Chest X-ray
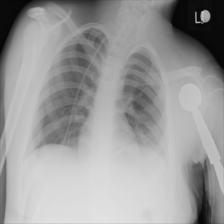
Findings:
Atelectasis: negative
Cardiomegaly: negative
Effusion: negative
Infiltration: negative
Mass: negative
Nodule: negative
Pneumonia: negative
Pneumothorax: negative
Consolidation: negative
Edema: negative
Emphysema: negative
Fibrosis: negative
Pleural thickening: negative
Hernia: negative